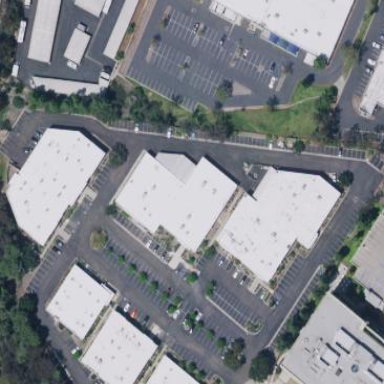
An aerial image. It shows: Industrial building.